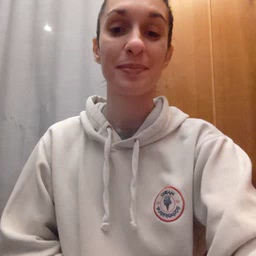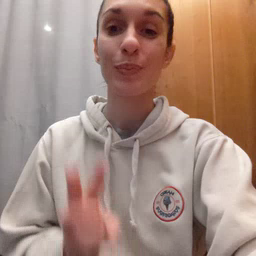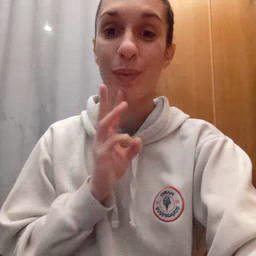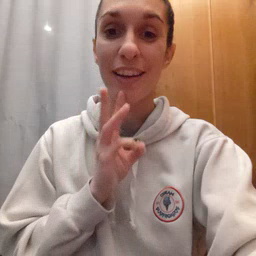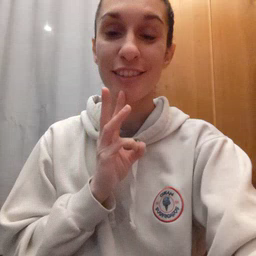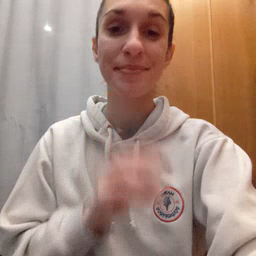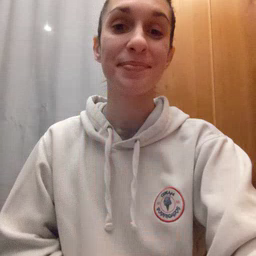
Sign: water